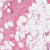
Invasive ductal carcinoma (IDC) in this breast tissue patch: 0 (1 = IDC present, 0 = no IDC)